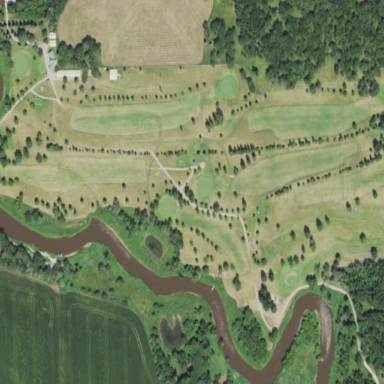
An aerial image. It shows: Golf course surrounded by greenery.